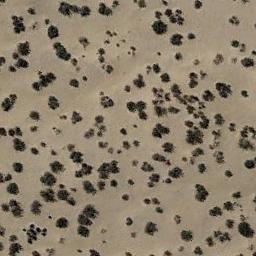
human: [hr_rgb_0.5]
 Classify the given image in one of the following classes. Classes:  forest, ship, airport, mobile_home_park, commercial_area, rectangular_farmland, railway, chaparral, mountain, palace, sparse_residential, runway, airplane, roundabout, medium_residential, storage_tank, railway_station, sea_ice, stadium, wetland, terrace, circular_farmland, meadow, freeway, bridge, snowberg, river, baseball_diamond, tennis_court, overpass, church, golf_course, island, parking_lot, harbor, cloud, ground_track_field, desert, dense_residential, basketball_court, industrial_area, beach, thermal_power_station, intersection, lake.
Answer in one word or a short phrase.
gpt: chaparral